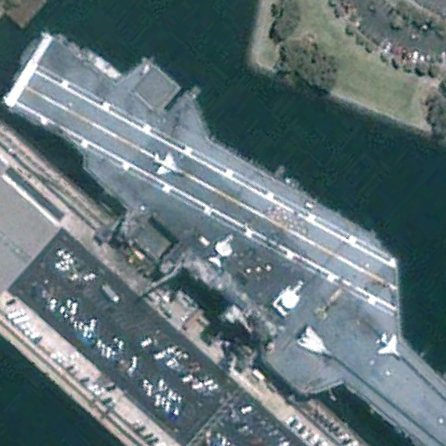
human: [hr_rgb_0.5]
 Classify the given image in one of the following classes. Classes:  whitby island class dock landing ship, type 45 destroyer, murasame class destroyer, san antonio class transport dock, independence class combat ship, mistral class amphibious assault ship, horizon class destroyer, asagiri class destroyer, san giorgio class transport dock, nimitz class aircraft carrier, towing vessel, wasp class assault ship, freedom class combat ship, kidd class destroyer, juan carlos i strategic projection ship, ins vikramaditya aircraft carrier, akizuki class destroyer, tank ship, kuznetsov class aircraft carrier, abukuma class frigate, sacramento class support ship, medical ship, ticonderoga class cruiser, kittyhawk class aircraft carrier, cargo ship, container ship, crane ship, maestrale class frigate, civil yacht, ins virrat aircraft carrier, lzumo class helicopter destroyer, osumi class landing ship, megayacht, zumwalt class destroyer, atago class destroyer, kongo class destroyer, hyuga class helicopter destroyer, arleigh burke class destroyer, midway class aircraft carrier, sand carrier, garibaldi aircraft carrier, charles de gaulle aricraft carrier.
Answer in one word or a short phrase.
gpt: Midway class aircraft carrier